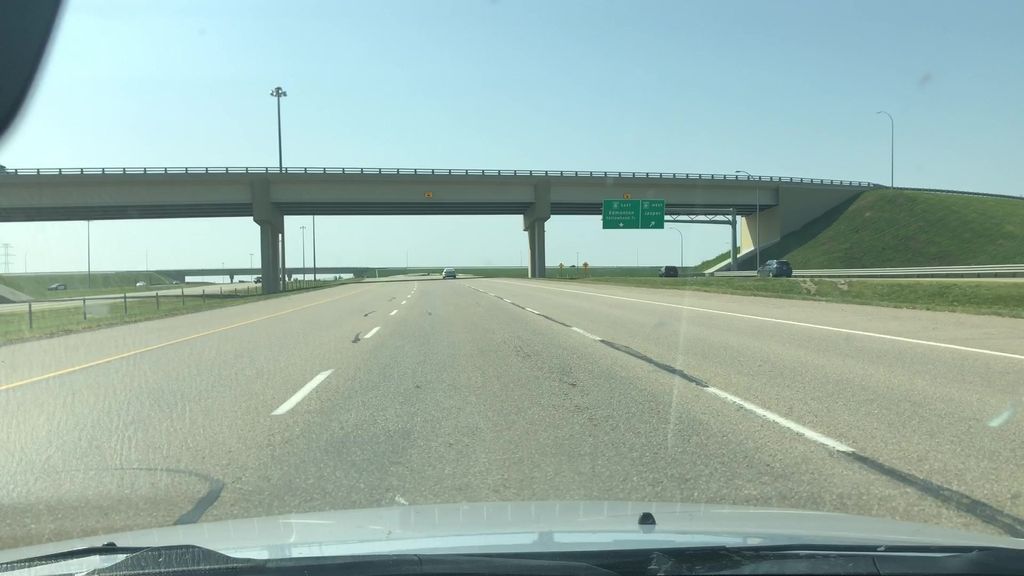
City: edmonton